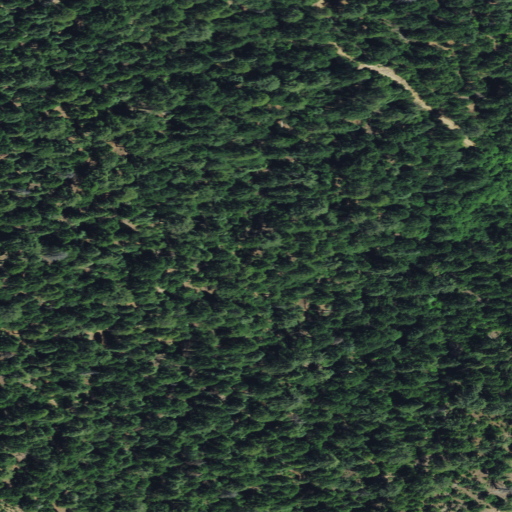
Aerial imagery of ridge(s) in California named Riley Ridge containing evergreen forest, open development, shrub, and grassland